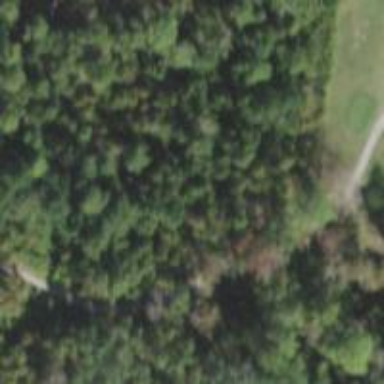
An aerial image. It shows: Path designated for golf carts.